Aerial crown-view tile of a tropical tree (Barro Colorado Island, Panama), acquired 20250915:
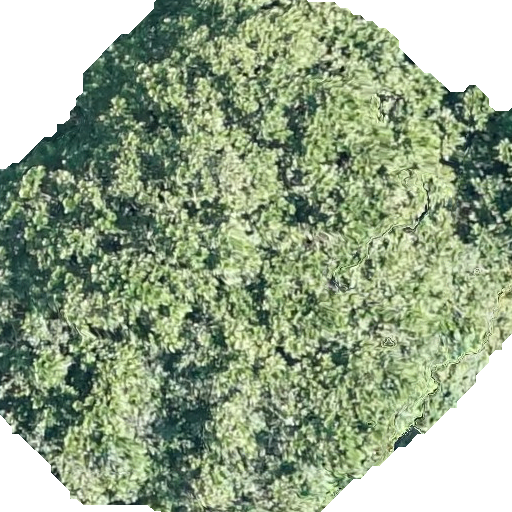
Species: Anacardium excelsum
GBIF accepted scientific name: Anacardium excelsum
Crown area: 377.342 m²